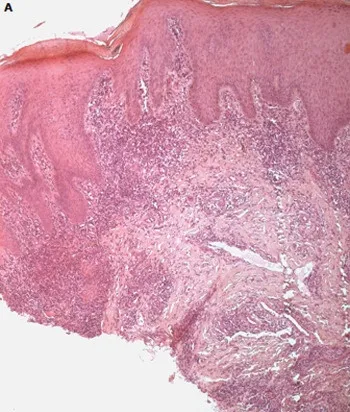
Histopathology of verrucous sarcoidosis;. Epidermis shows papillomatous architecture with hyperkeratosis, and ,acanthosis (hematoxylin-eosin stain, original magnification x 40).
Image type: pathology (h&e)